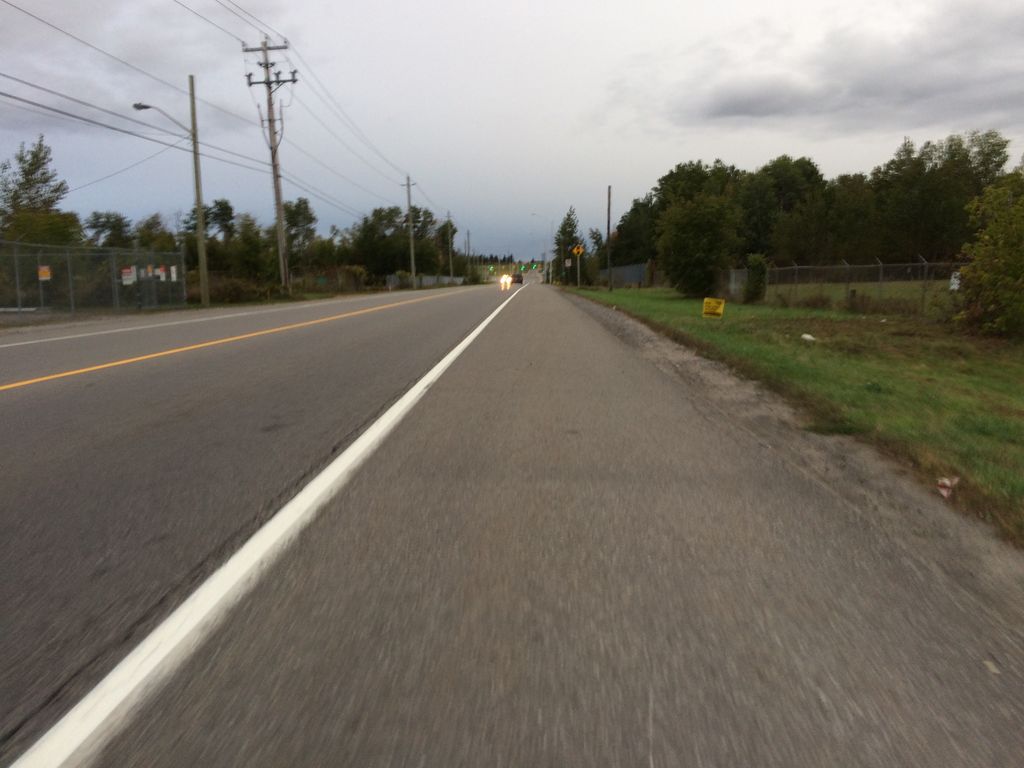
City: ottawa-gatineau